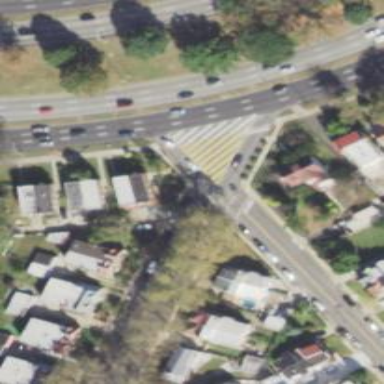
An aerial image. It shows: Marked crossing on footway.